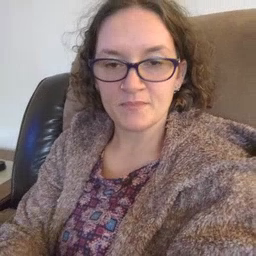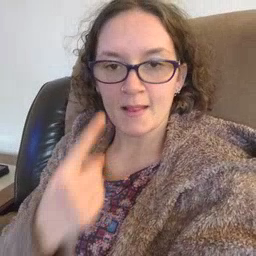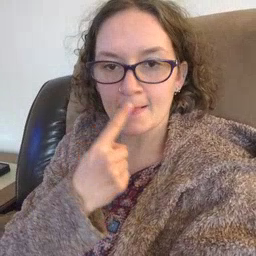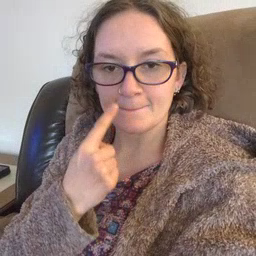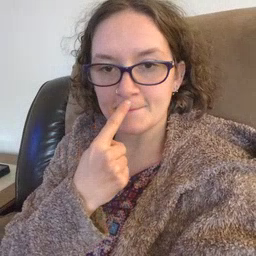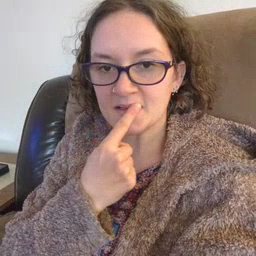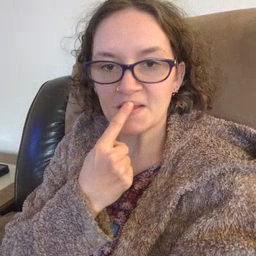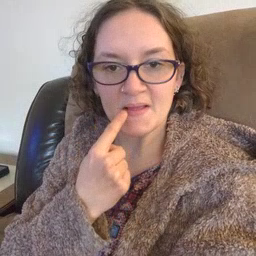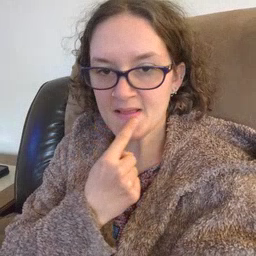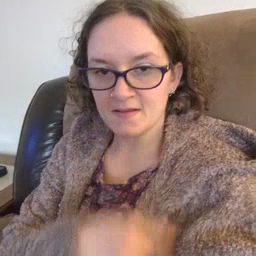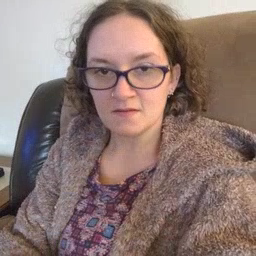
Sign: lips